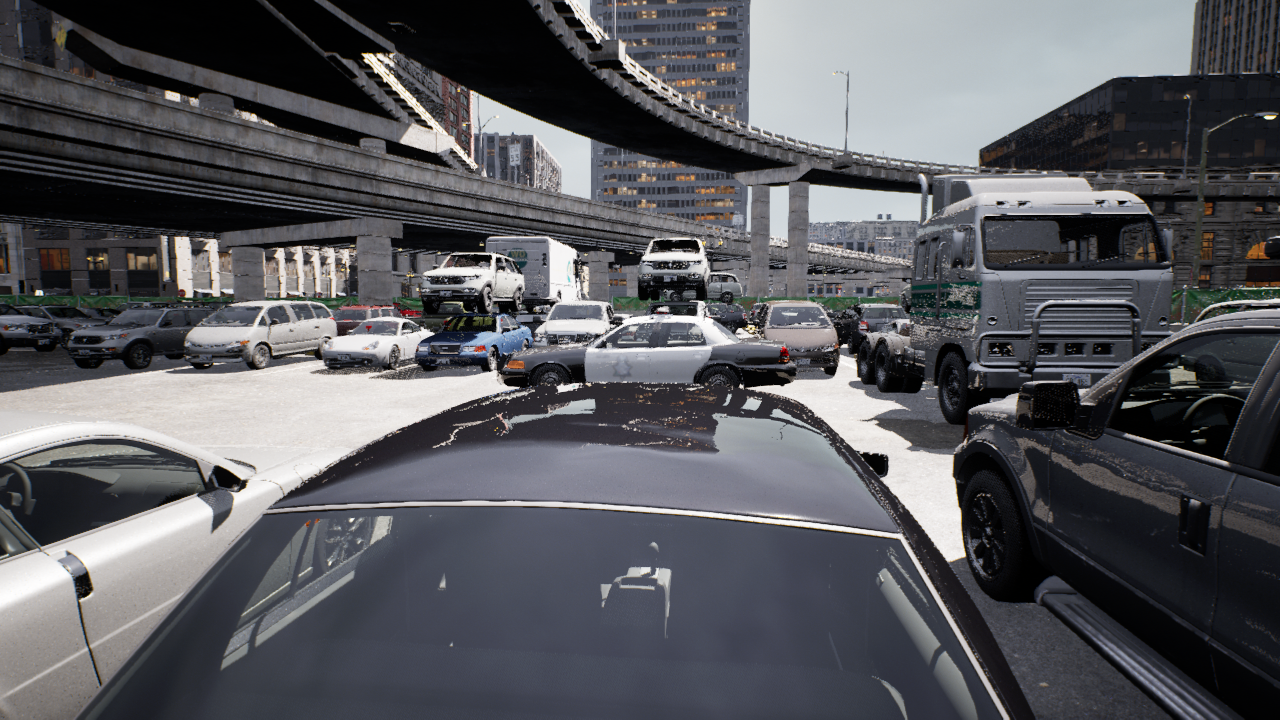
Venue: arterial
Lighting: clear day
Vehicle rig: sedan